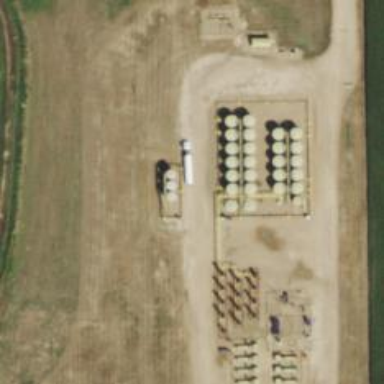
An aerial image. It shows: Storage tank with man-made structure.